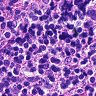
Metastatic tissue present: no